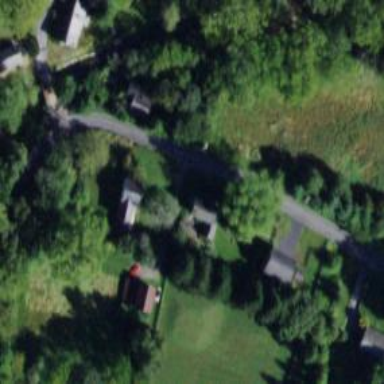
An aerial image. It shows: Small hamlet.